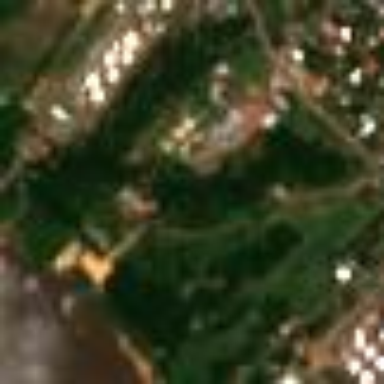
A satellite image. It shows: Industrial area designated for port activities.